Question: For the purpose of adding an image to a segment control, how can I determine the dimensions of a control box in a segmented control?  For example, there are four boxes in the segmented control in the image above but they can be stretched if the segment control itself is stretched. How can I find out the size of any of the boxes so that I know how big to create an image I wish to set for the control?
Update - this code gives an 'expected expression' error when I try to use 'widthForSegmentAtIndex' below
'''
- (IBAction)segmentChosen:(id)sender {
UISegmentedControl *segmentedControl = (UISegmentedControl*) sender;
switch ([segmentedControl selectedSegmentIndex]) {
case 0:
CGFloat widthOfWantedSegment = [segmentedControl widthForSegmentAtIndex:0];
'''
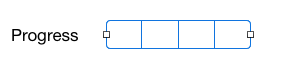
Answer: > How can I find out the size of any of the boxes so that I know how big
to create an image I wish to set for the control?
By using the 'UISegmentController' instance method '-widthForSegmentAtIndex:'
Ref: <URL>
---
'''
CGFloat f_widthOfWantedSegment = [segmentController widthForSegmentAtIndex:1];
'''